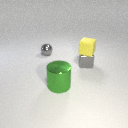
small gray metal cube to the right of large green metal cylinder